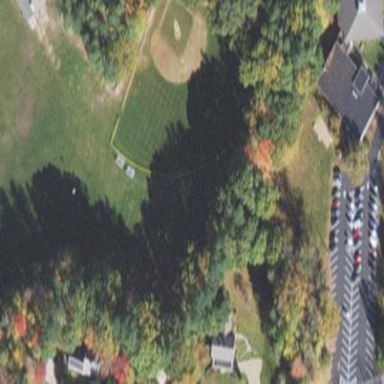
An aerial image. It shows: Grass baseball pitch enclosed by chain-link fence.